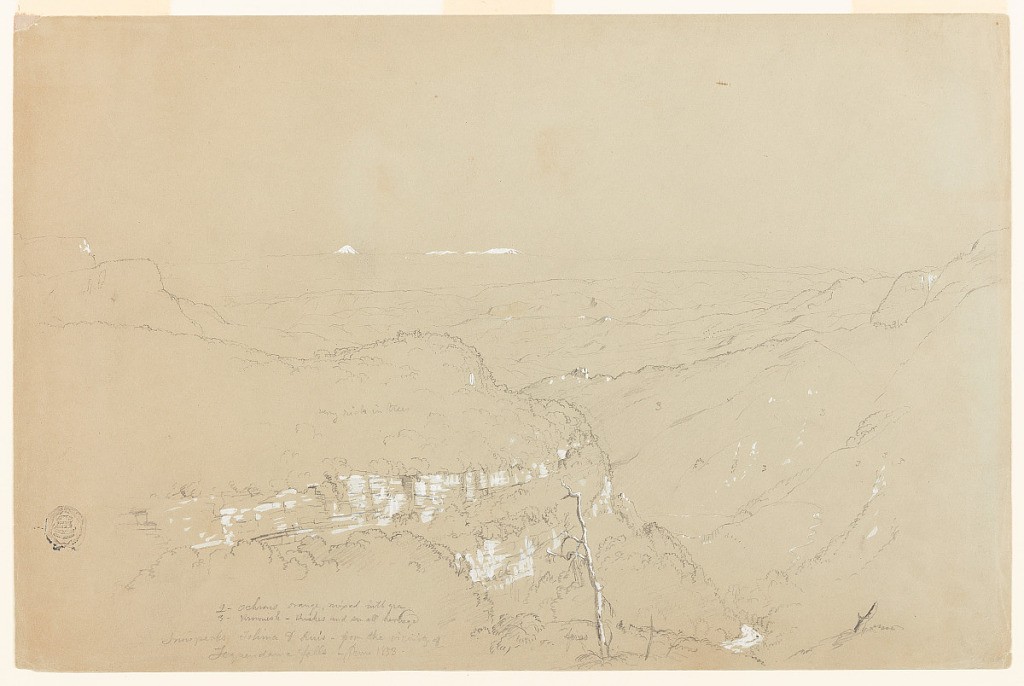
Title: Snowpeaks Tolima and Ruiz, from the Vicinity of Tequendama Falls, Colombia
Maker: Frederic Edwin Church, American, 1826–1900
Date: June 20-30, 1853
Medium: Graphite and white gouache on gray-green wove paper
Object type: Drawing
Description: Landscape sketch showing a view of the volcanoes Tolima and Ruiz from above Tequendama Falls in Colombia. In the immediate foreground, nearby treetops and a single dead tree are visible along the lower margin. In the middle distance at lower center, the cliffs surrounding Tequendama Falls are highlighted in white gouache, while the falls themselves are out of view at lower left. At center, a heavily wooded and rounded hilltop is visible, while at right, a rugged mountain ridge descends toward the center. Other craggy peaks frame the view in the middle distance at far left. In the background at center, the snow-capped volcanoes known as Tolima (left) and Ruiz (right) create bulges on an otherwise flat horizon.